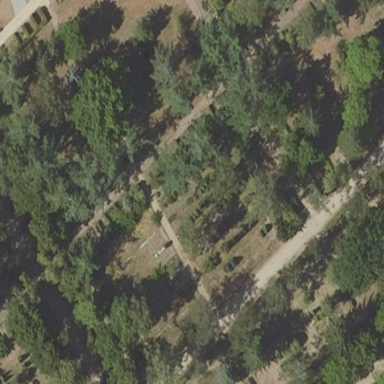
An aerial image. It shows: Graveyard.